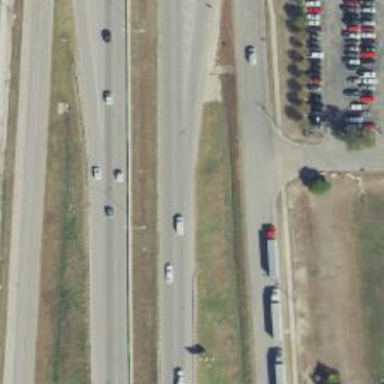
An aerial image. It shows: Motorway junction.